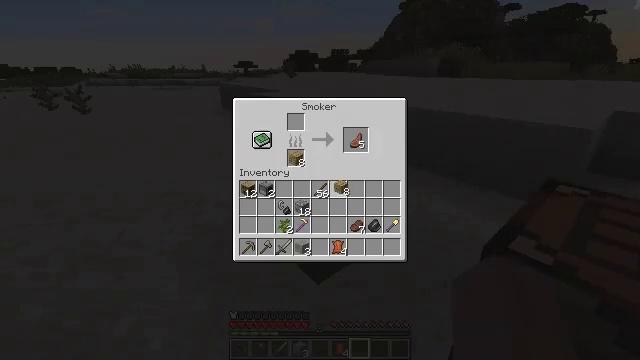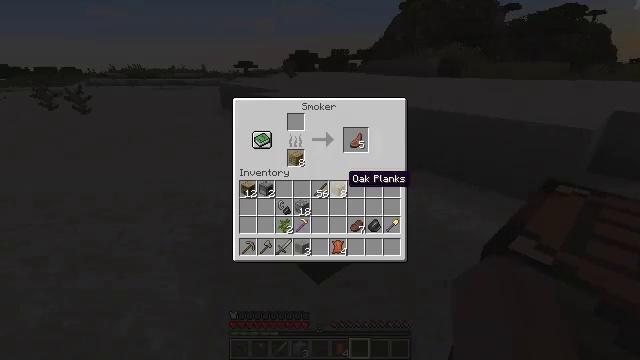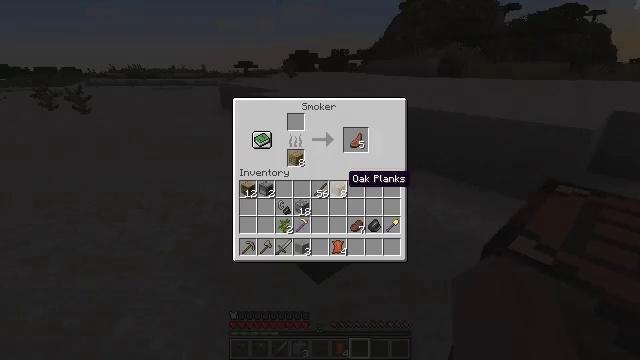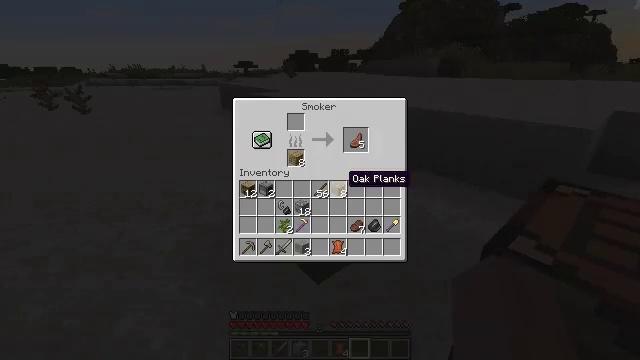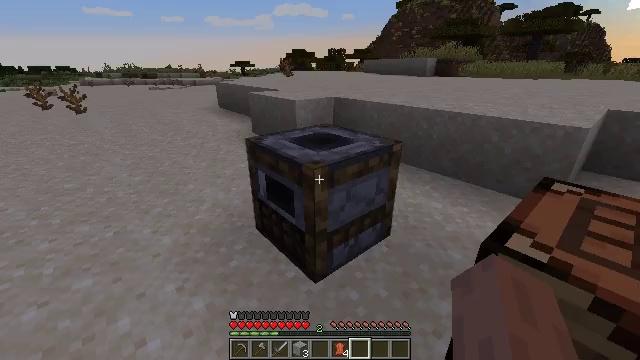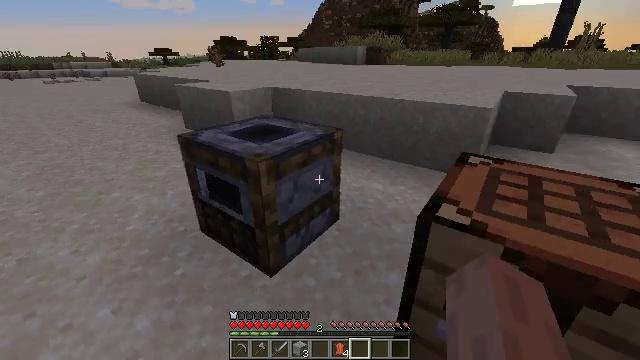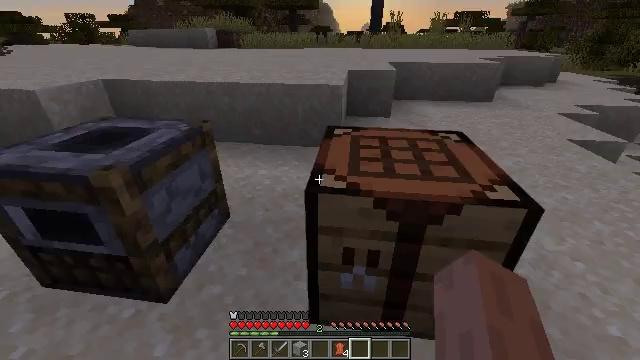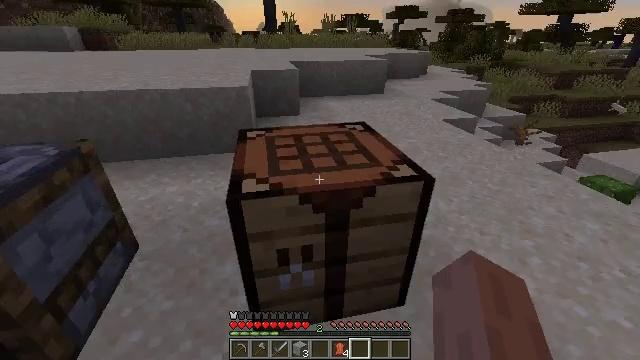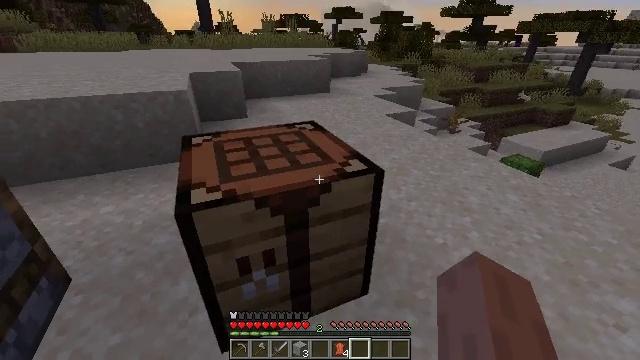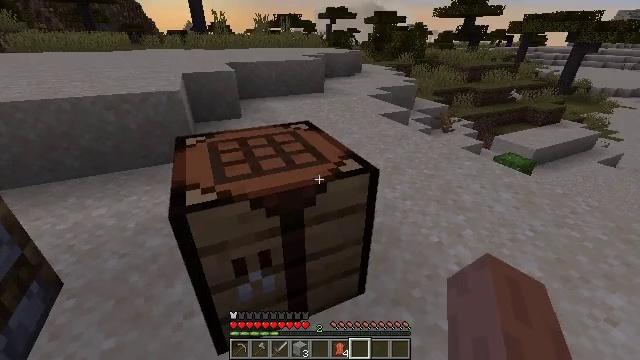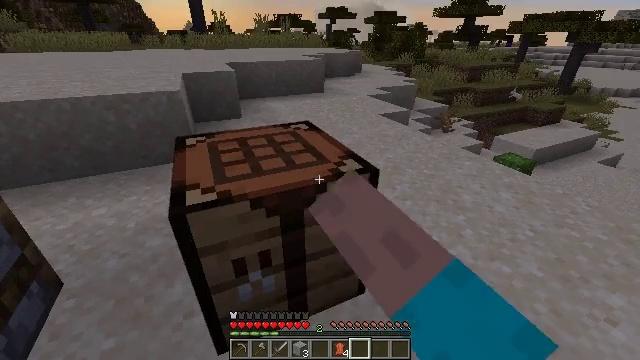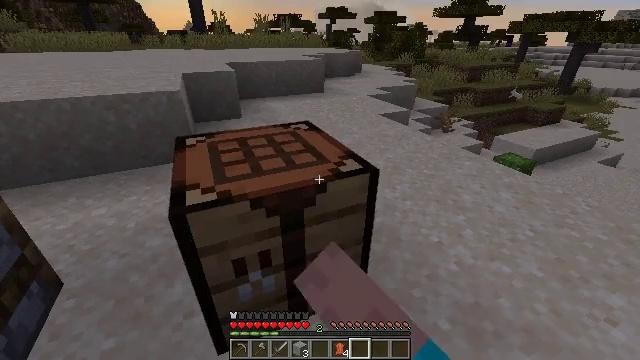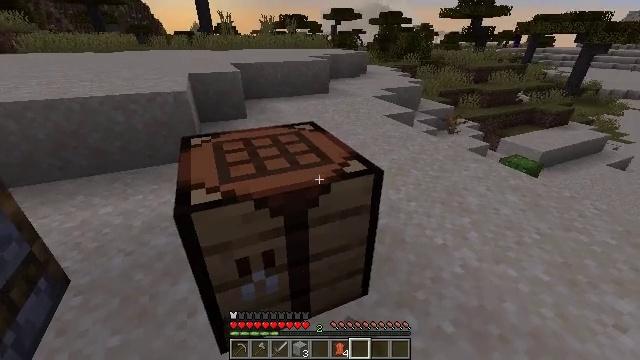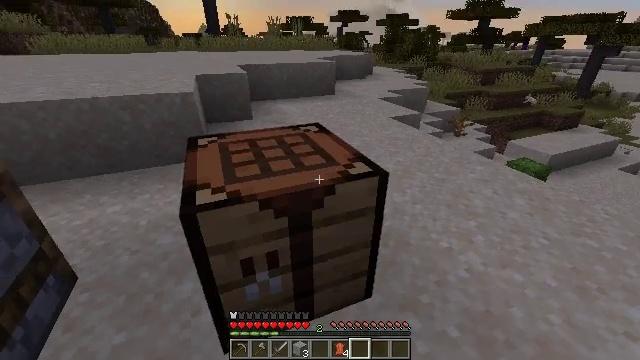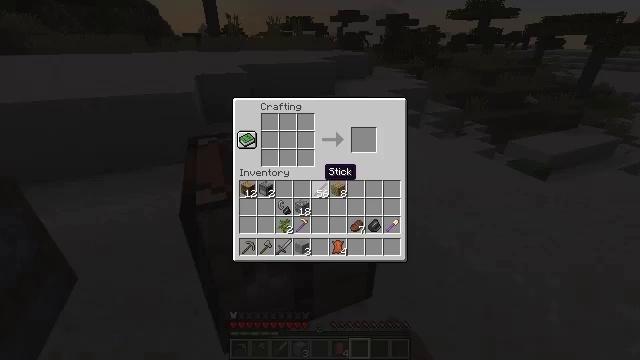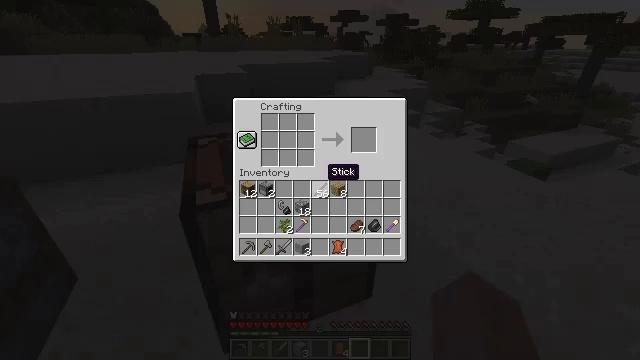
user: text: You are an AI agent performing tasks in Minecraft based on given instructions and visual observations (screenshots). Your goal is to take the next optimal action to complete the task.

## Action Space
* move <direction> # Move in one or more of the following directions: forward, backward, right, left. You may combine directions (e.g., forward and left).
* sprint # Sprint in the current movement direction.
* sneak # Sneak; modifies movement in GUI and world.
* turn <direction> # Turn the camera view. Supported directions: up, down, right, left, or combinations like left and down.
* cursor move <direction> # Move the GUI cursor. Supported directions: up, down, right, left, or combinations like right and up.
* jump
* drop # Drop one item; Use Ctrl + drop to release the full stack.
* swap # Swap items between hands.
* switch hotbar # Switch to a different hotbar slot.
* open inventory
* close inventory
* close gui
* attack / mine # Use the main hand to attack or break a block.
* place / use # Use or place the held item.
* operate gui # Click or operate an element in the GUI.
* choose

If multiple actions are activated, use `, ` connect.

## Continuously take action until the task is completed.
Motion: motion action
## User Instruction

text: Combine materials in a crafting table to craft a light gray bed.
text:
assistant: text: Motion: no_op
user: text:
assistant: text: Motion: no_op
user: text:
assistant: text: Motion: no_op
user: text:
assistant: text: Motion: close inventory
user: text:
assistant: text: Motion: turn right and down, close inventory
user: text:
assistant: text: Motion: turn right and down, close inventory
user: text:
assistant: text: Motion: turn right
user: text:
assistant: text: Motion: turn right
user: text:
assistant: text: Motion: turn right, use / place
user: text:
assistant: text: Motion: use / place
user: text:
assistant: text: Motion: use / place
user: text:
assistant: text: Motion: turn left
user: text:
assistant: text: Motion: turn left
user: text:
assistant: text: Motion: open gui
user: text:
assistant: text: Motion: no_op
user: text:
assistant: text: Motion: no_op
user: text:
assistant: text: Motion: no_op
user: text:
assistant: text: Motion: no_op
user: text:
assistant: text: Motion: no_op
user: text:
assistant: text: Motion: no_op
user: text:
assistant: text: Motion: no_op
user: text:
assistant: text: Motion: cursor move right
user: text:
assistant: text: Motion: no_op
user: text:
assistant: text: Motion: no_op
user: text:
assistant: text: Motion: no_op
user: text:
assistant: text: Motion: operate gui
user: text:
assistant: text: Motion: operate gui
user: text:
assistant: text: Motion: operate gui
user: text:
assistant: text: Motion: no_op
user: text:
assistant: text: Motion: no_op